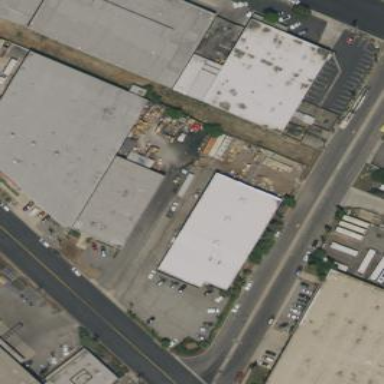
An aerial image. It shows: Warehouse building.